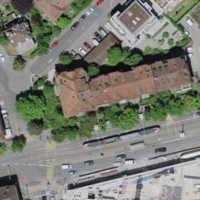
EUNIS habitat code: 55
Species observed at this site:
Acer campestre
Symphoricarpos albus